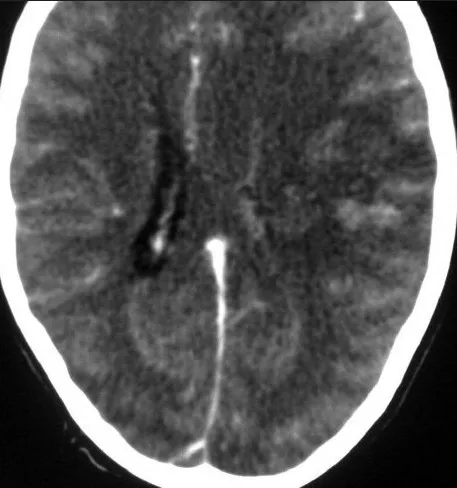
Contrast-enhanced transverse CT image showing the empty delta sign in the superior sagittal sinus posteriorly, with a large infarct in the lefthemisphere causing a midline shift to the right.
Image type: radiology (ct)